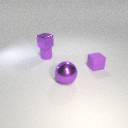
small purple metal cube above small purple rubber cylinder